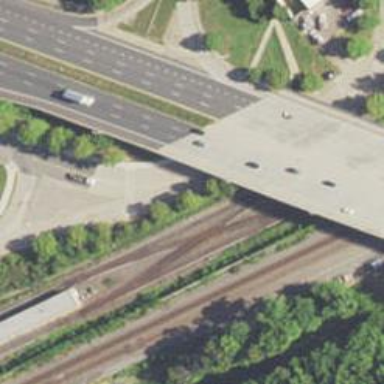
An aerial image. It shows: Railway crossing.